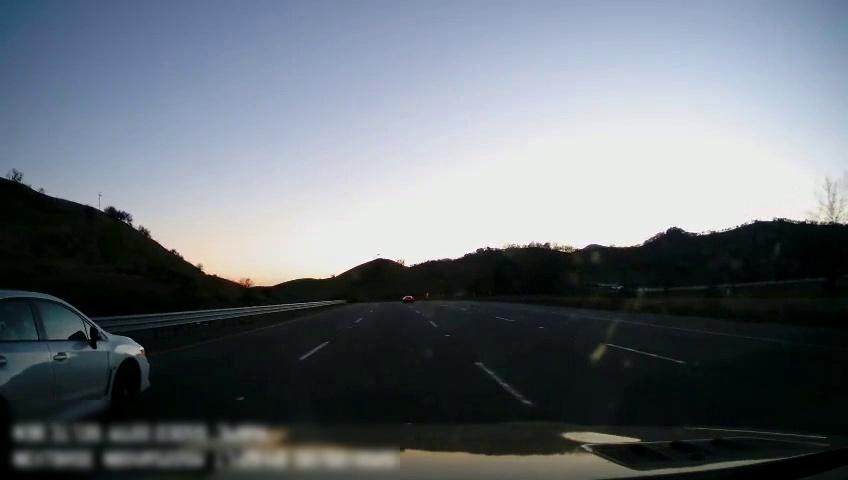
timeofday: Day
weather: Sunny
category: Drivable Space
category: Vehicles | Car
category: Vehicles | Car
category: Lanes | Current Lane
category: Lanes | Current Lane
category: Lanes | Alternate Lane
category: Lanes | Alternate Lane
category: Lanes | Alternate Lane